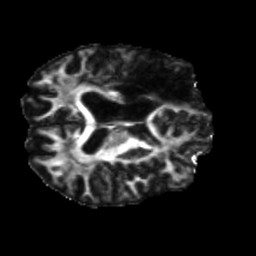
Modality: FA
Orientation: axial
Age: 60
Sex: male
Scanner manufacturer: siemens
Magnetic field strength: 3 T
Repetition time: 5.25 s
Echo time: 0.08 s